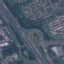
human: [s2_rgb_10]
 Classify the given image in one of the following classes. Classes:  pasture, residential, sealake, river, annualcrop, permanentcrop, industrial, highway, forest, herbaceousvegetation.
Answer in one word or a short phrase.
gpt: Highway